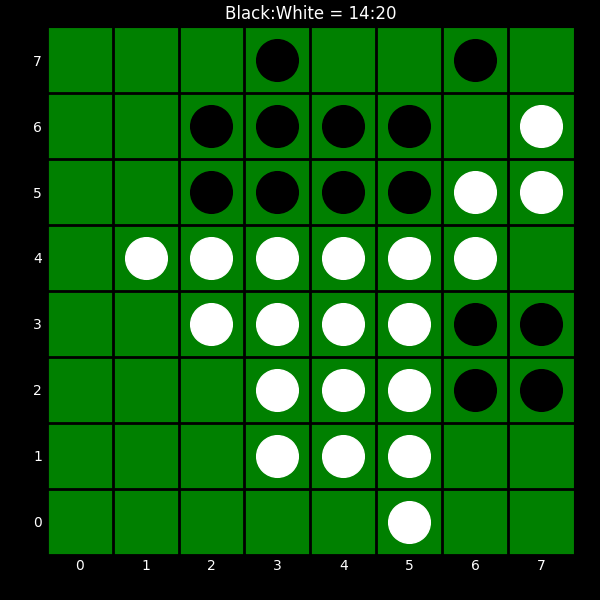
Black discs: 14
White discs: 20